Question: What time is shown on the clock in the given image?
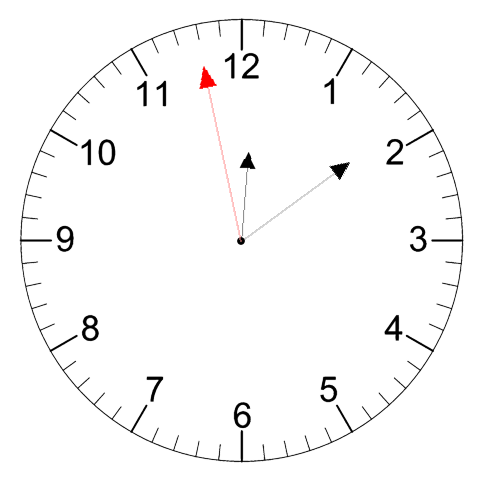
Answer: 12:08:58